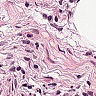
Metastatic tissue present: no